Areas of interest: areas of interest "Guanggu International Tennis Center"
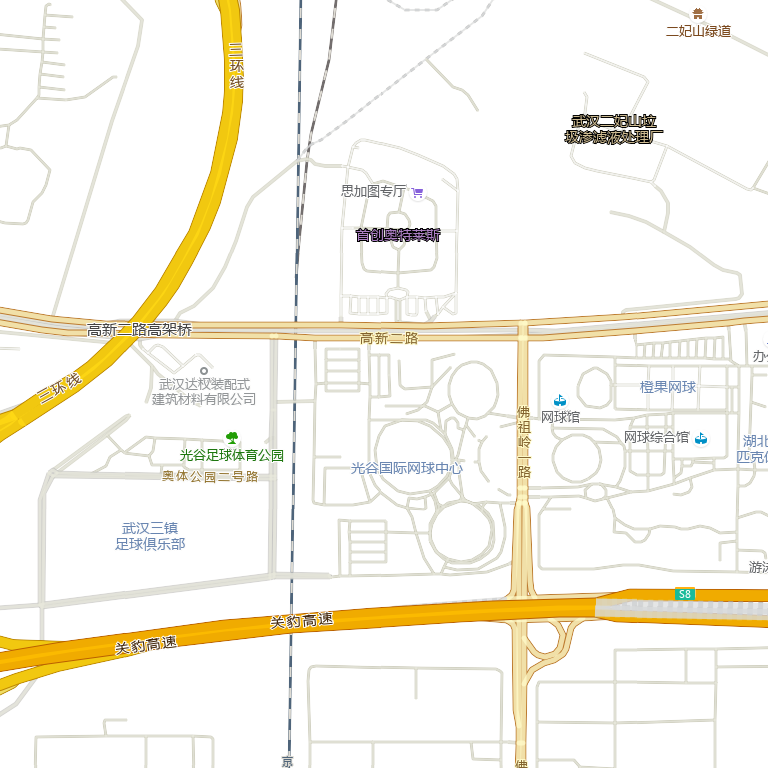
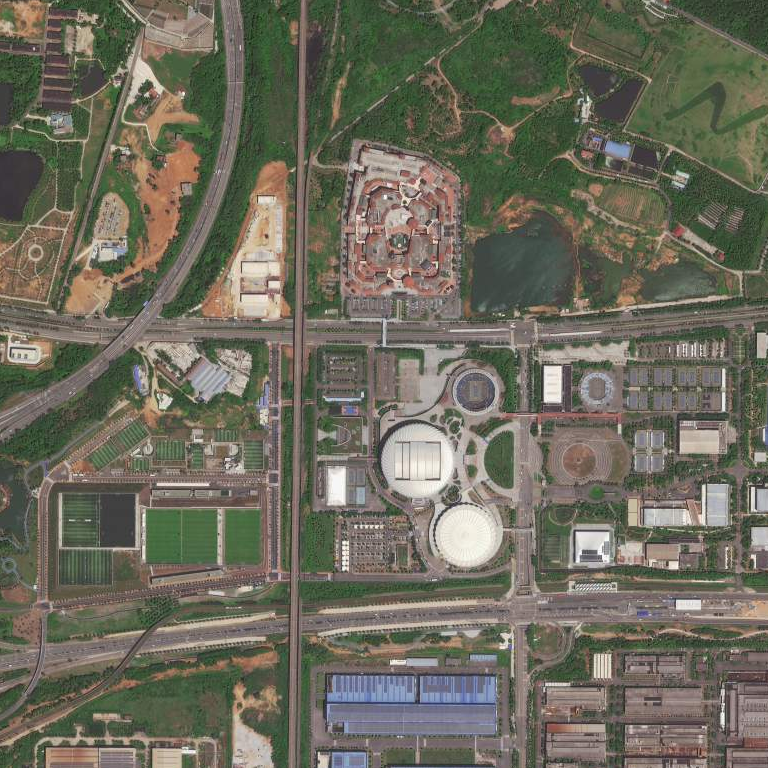